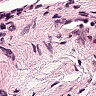
Metastatic tissue present: no